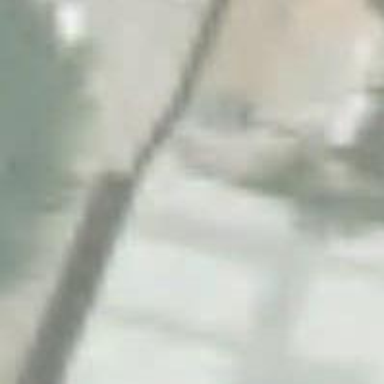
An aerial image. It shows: Wall barrier.